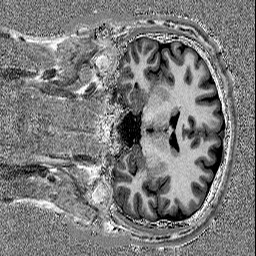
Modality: UNIT1
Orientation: coronal
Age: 26
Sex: male
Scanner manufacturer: siemens
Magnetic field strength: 3 T
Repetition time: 5 s
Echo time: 0.00298 s